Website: walmart
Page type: stored-credit-cards
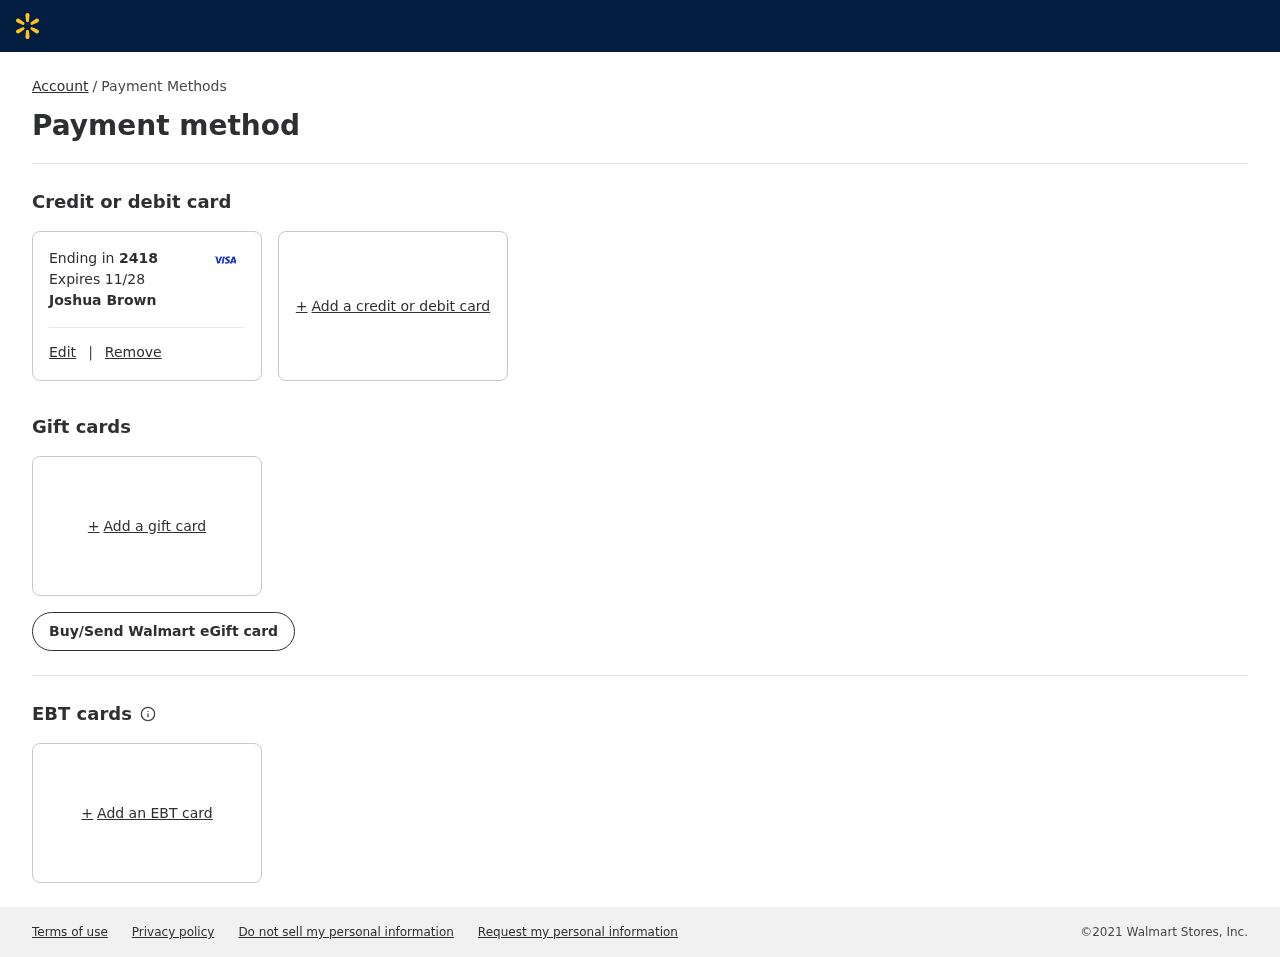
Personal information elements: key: PII_CARD_EXPIRY
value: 11/28
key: PII_CARD_LAST4
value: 2418
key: PII_FULLNAME
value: Joshua Brown